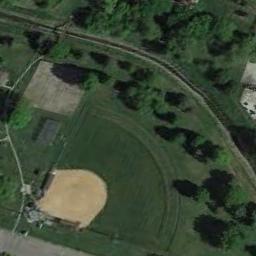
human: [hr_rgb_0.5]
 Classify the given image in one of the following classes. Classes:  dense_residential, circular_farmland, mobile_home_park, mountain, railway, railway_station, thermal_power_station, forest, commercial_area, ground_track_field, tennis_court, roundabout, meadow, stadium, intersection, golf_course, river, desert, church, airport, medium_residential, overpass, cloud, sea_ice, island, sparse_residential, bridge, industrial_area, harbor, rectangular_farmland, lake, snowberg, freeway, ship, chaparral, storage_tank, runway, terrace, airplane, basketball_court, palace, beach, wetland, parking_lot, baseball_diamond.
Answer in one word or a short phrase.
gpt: baseball_diamond